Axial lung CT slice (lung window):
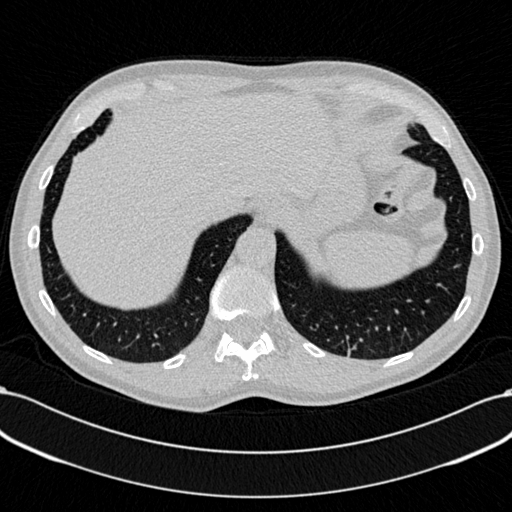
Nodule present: no